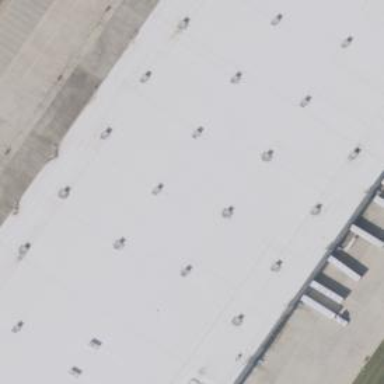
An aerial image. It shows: Warehouse building.